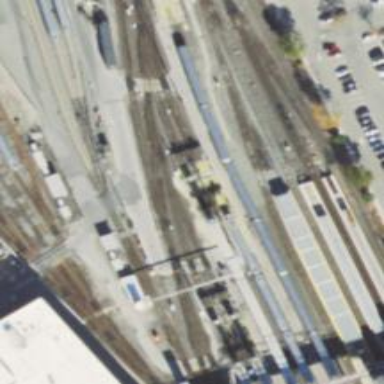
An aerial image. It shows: Electrified railway yard with rail tracks.